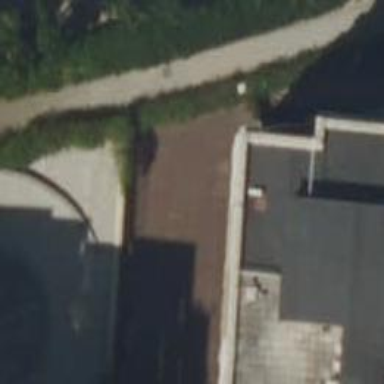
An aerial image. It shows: Parking entrance.